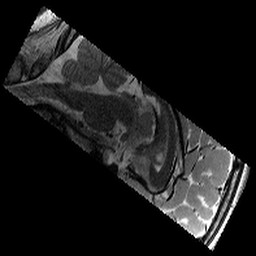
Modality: T2w
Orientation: sagittal
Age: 12
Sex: male
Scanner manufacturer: siemens
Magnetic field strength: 3 T
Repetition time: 9.23 s
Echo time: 0.067 s